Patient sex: M
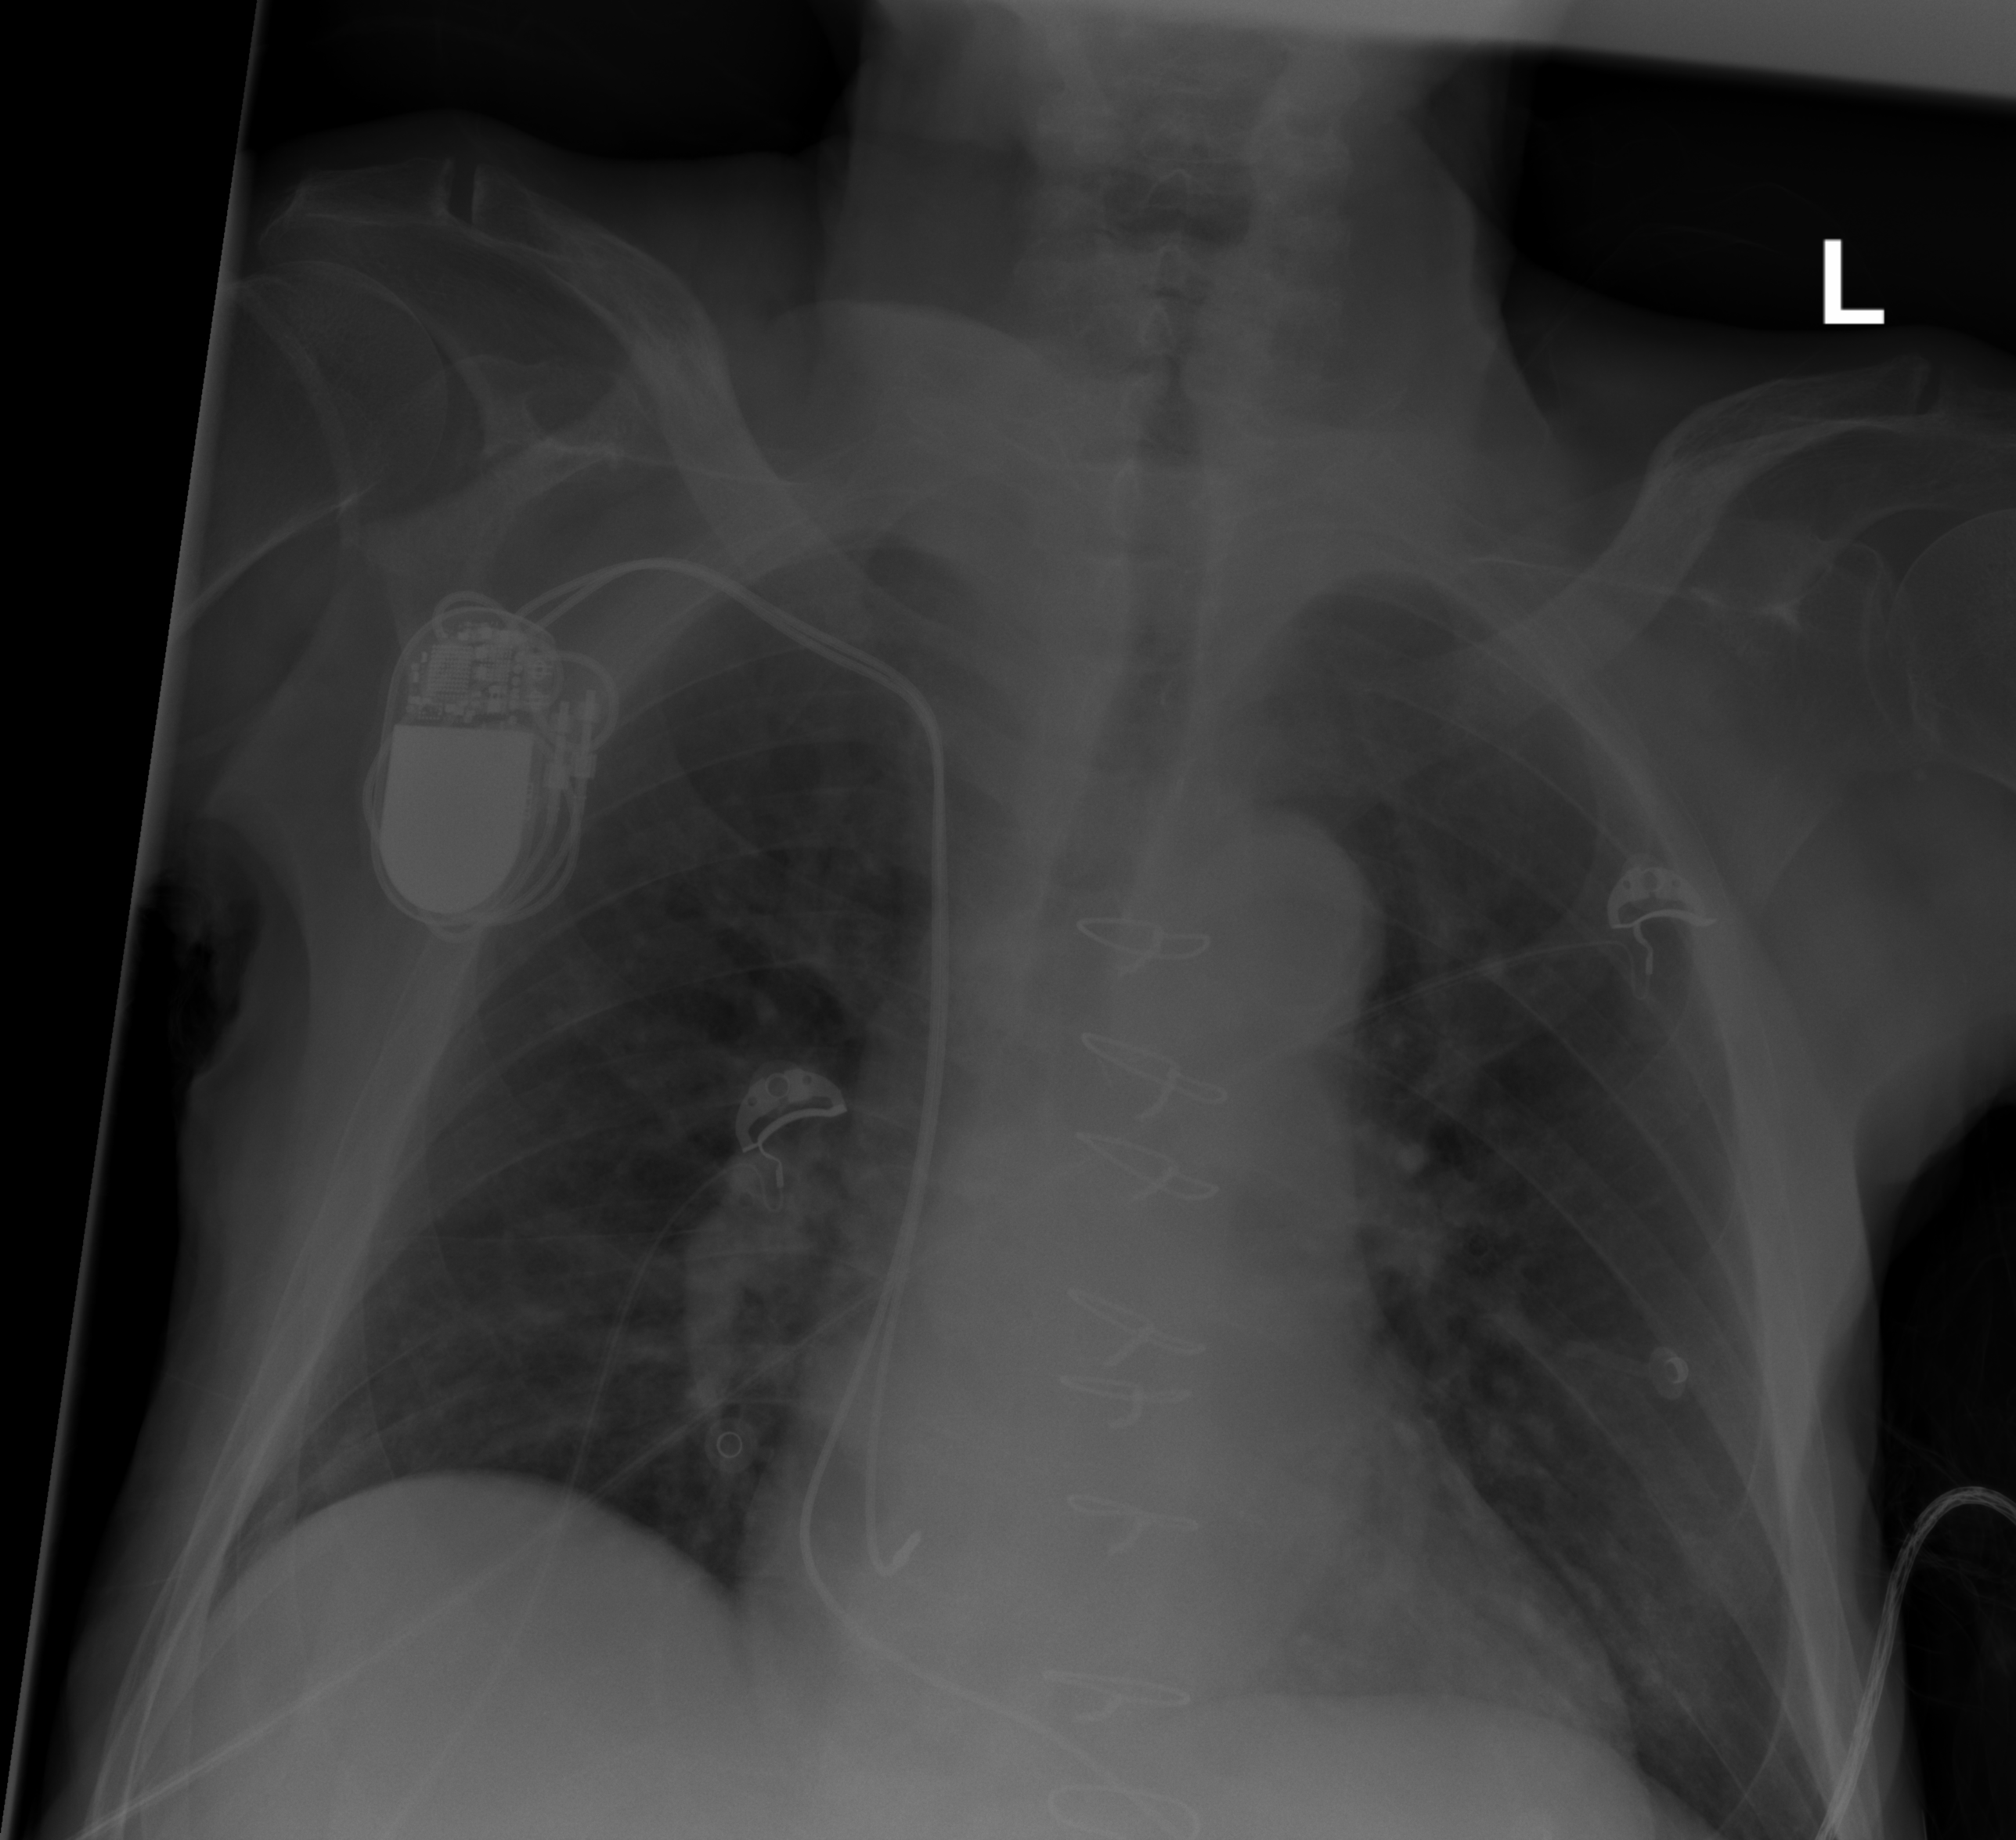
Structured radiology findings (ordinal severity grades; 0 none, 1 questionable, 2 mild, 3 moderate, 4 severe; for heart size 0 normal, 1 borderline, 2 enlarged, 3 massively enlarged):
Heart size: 0
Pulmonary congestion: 1
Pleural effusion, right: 0
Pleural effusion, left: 0
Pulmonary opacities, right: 0
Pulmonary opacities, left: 0
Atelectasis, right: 2
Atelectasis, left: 2